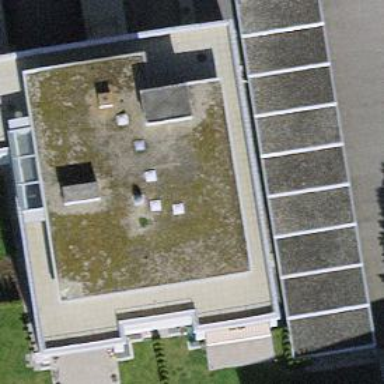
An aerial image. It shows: Building with flat roof.